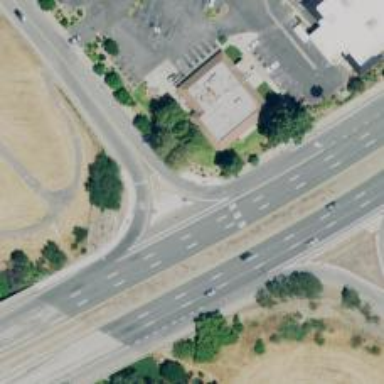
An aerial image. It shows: Trunk link highway.